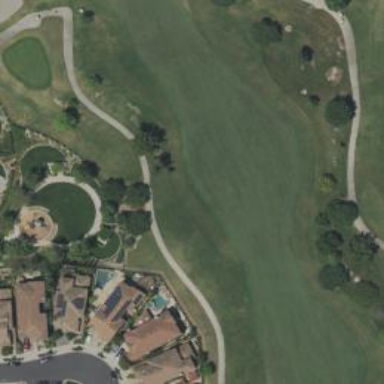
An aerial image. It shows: Tree on the golf course.